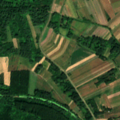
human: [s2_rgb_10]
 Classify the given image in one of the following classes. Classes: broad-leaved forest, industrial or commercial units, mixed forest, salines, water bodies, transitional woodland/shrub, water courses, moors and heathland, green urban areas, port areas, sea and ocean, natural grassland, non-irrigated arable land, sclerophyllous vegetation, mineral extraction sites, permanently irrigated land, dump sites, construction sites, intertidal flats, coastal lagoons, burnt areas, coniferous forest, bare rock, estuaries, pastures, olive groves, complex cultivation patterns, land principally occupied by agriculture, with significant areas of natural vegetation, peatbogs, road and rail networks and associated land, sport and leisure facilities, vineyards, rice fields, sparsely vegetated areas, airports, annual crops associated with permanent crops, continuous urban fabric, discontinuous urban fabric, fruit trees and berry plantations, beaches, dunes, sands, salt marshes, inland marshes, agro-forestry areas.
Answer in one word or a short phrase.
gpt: non-irrigated arable land, land principally occupied by agriculture, with significant areas of natural vegetation, broad-leaved forest